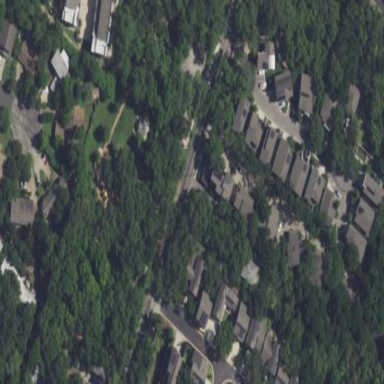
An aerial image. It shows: Condominium in residential area.